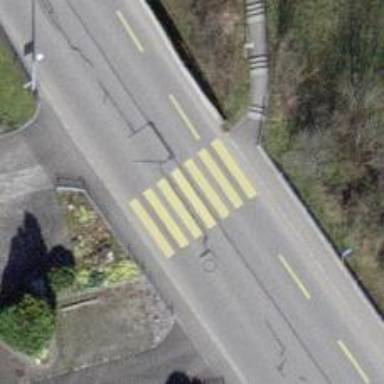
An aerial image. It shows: Zebra crossing on the road.